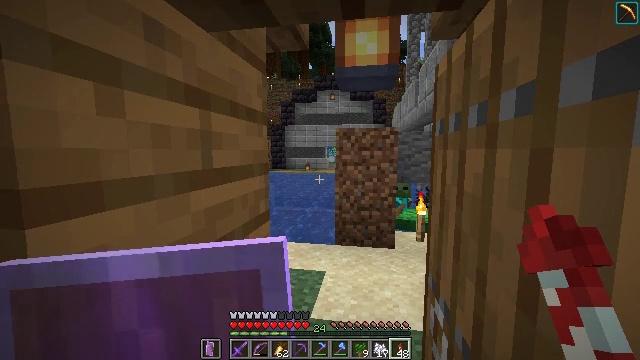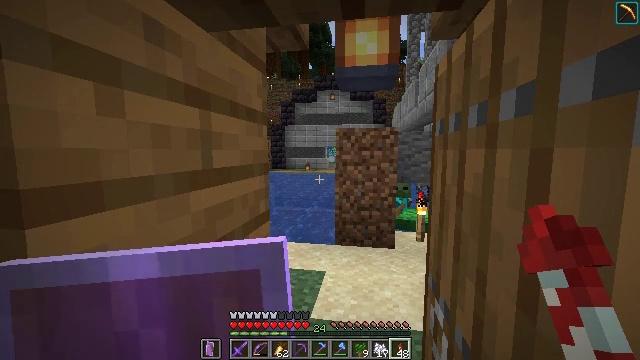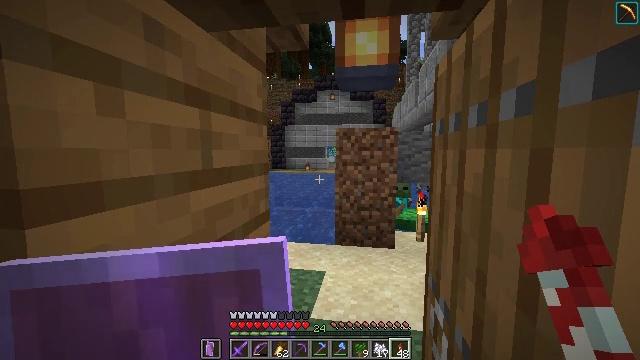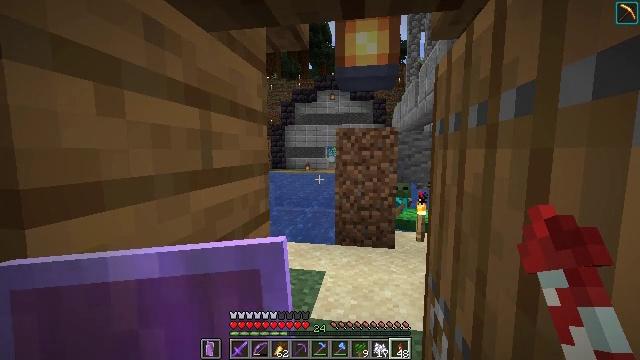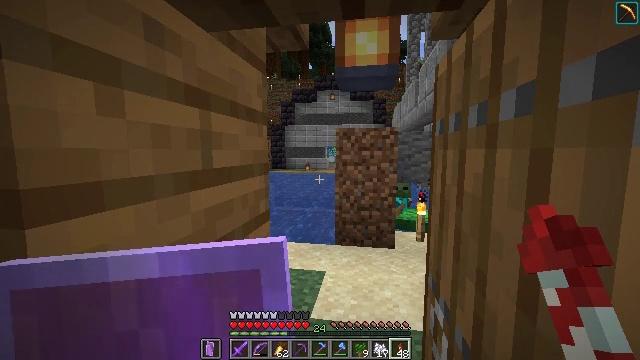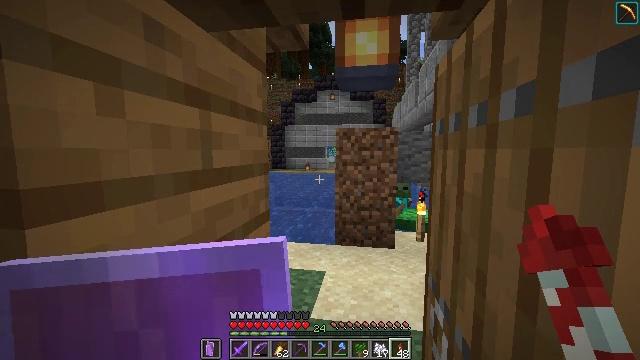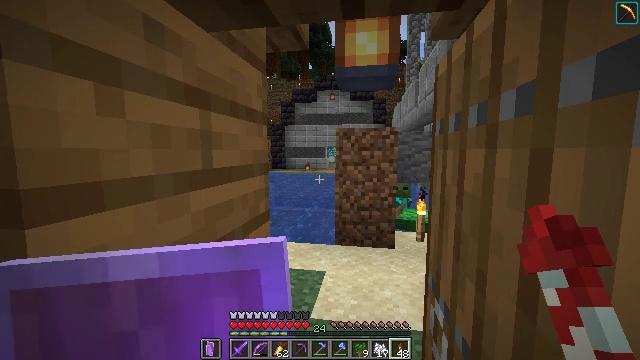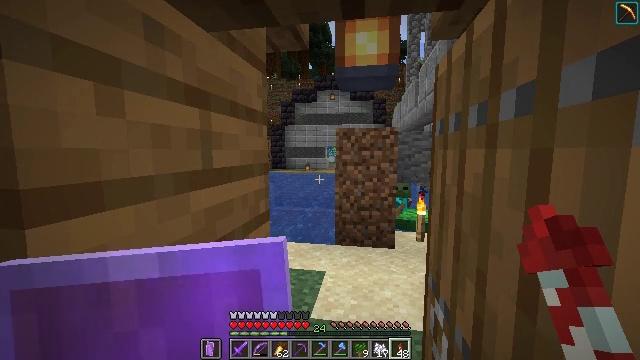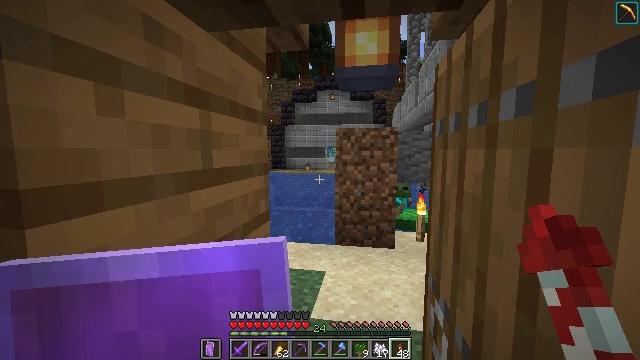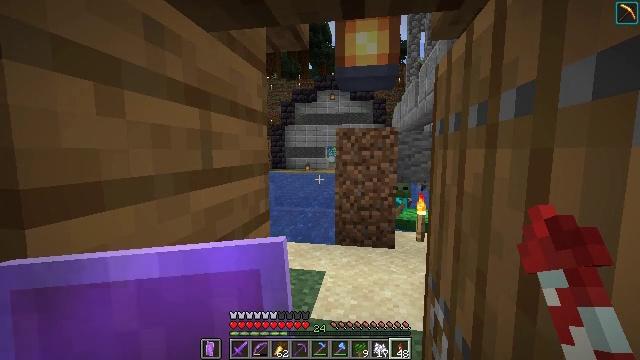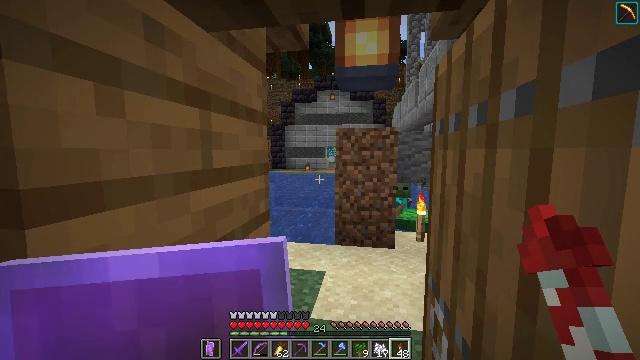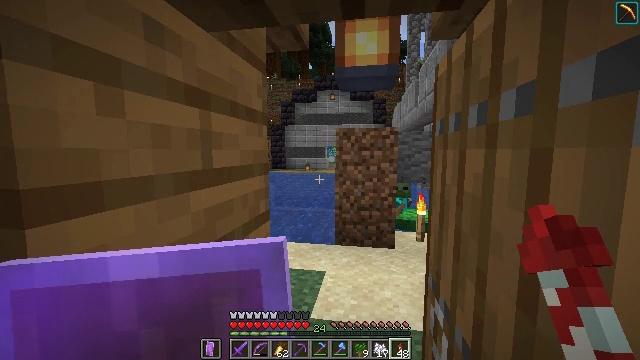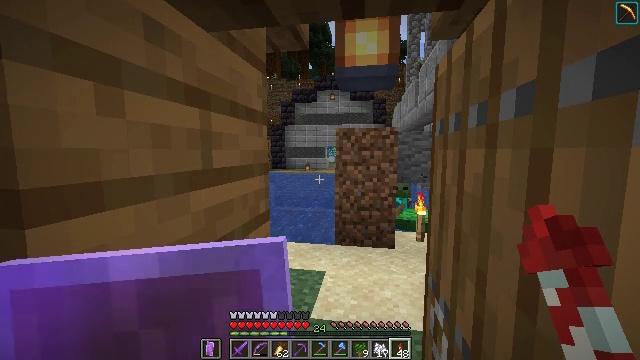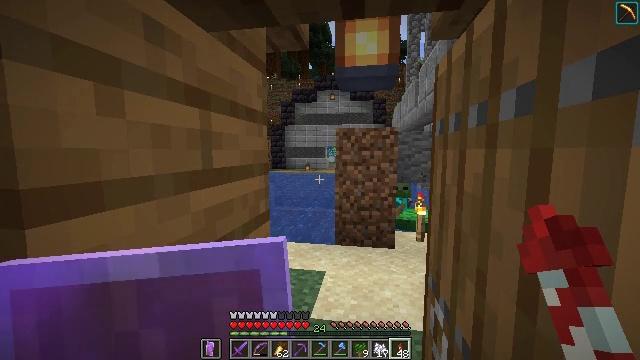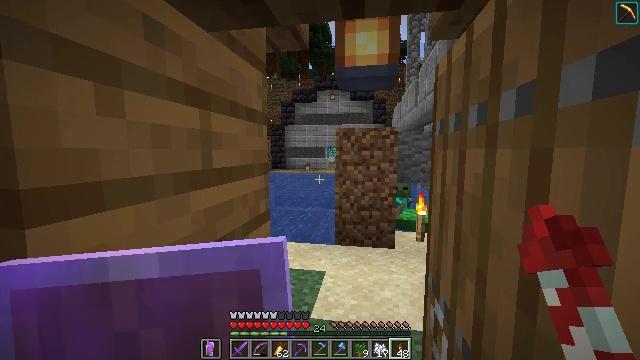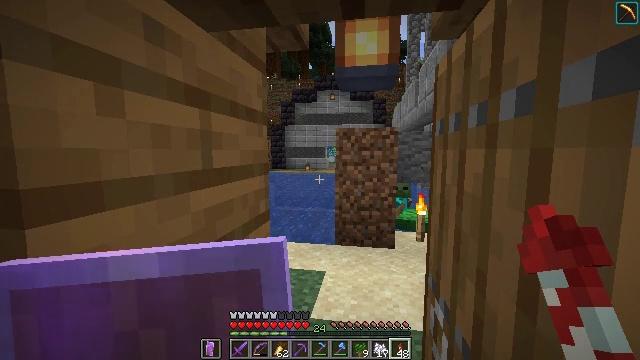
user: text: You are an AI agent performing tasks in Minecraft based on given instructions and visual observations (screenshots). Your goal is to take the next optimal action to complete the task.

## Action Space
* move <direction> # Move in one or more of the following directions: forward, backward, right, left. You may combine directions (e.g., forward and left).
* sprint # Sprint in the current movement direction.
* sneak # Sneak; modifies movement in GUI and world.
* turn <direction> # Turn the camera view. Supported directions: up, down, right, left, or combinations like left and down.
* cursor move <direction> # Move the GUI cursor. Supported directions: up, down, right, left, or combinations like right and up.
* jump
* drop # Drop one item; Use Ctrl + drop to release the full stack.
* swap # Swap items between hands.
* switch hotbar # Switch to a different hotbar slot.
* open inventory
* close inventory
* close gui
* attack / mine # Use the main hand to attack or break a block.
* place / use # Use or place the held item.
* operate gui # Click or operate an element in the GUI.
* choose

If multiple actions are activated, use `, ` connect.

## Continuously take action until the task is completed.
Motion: motion action
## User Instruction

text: Mine the dark oak log from a tree.
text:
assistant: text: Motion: no_op
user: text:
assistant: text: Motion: no_op
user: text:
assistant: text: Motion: no_op
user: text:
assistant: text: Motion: no_op
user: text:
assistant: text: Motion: no_op
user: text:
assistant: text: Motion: no_op
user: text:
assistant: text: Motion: no_op
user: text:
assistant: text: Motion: no_op
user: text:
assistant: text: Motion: no_op
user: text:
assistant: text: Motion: no_op
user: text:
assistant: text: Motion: no_op
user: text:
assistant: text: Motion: no_op
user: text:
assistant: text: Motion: no_op
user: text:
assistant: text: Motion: no_op
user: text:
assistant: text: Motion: no_op
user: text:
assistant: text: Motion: no_op
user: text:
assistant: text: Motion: no_op
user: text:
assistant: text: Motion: no_op
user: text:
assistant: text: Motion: no_op
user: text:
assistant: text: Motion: no_op
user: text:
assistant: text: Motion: no_op
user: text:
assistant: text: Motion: no_op
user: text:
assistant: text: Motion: no_op
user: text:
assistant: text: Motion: no_op
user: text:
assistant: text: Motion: no_op
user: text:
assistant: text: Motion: no_op
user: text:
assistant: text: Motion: no_op
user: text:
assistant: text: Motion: no_op
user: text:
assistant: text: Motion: no_op
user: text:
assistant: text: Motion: no_op